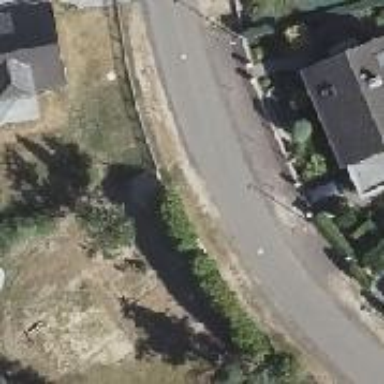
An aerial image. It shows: Smooth asphalt road in residential area.